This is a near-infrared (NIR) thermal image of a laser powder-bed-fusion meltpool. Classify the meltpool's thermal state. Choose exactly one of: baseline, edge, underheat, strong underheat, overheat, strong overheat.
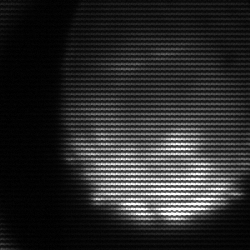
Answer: edge